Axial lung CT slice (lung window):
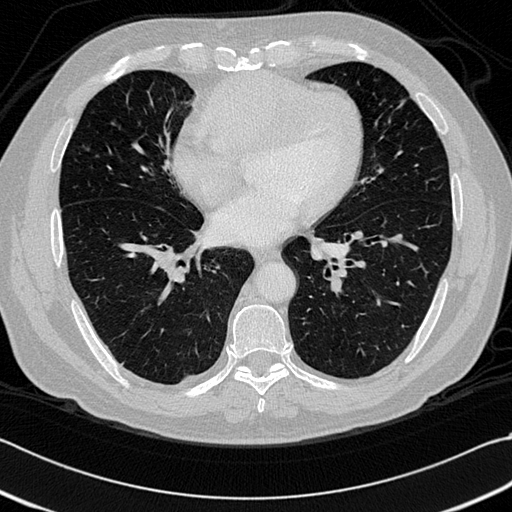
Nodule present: no